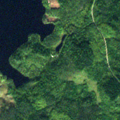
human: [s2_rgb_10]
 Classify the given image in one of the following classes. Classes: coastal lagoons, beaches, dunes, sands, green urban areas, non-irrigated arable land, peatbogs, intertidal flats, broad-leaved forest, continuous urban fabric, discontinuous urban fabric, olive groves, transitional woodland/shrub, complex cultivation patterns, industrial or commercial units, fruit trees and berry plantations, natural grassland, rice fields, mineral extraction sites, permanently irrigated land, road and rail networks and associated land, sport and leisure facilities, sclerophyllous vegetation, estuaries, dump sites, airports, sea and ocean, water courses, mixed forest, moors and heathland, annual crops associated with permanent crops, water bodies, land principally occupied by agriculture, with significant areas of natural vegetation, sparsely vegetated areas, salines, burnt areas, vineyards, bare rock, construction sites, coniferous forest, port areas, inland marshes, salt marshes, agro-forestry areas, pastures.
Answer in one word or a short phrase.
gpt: coniferous forest, mixed forest, transitional woodland/shrub, water bodies